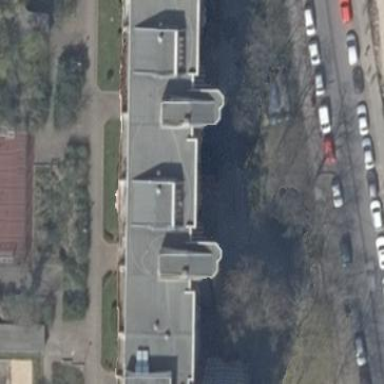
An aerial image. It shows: Apartment building with flat roof.